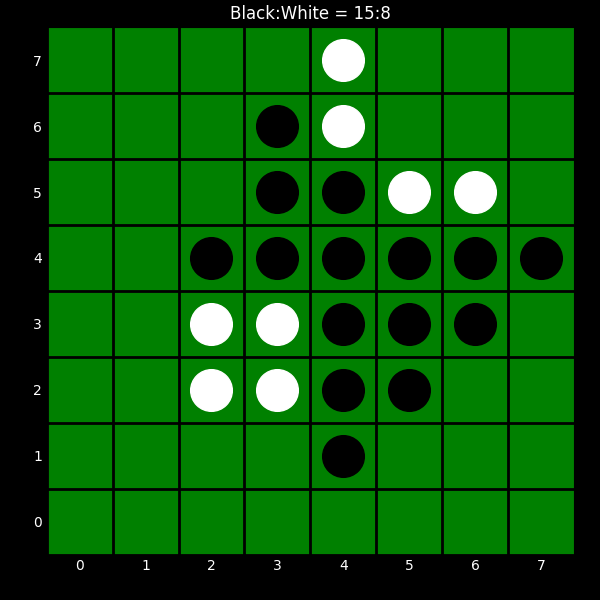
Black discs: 15
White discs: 8